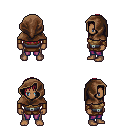
a pixel art fantasy rpg character, male body template, human, dark skin, leather chest armor, magenta pants, ruby red unkempt hairstyle, cloth hood, leather bracers, four views (front, back, left, right), 2x2 character sprite sheet, small pixel art, hard edges, no anti-aliasing